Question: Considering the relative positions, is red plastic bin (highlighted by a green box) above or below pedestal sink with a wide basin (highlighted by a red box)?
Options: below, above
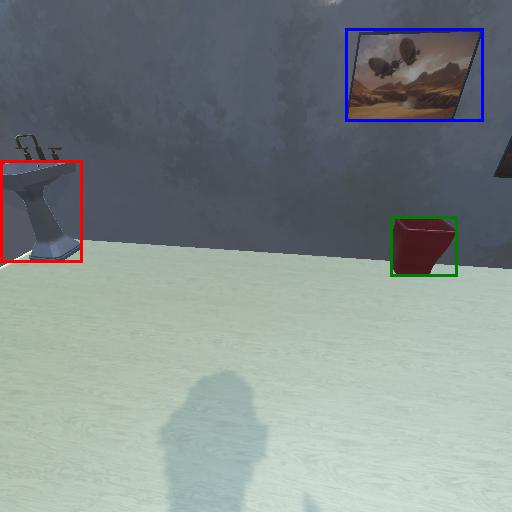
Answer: below